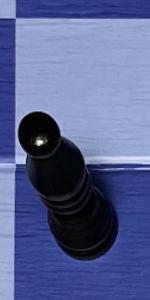
Label: Bishop_Black